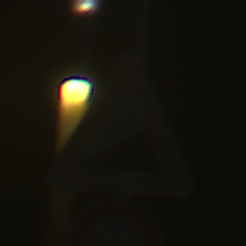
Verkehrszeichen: Steigung10
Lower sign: Ueberholverbot
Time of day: Night
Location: Outdoor (Urban)
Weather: PartlyCloudy
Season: NotSpecified
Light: Artificial